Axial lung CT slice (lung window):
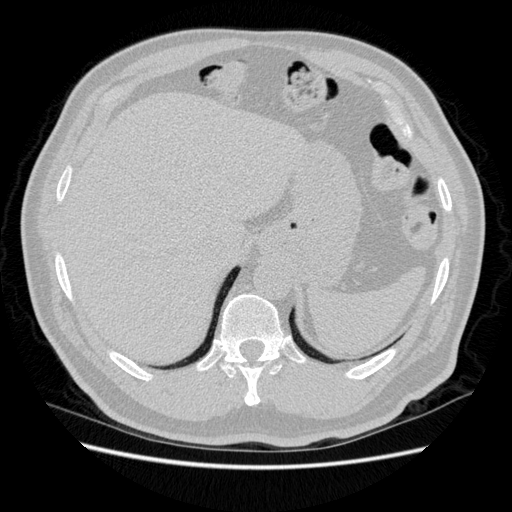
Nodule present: no